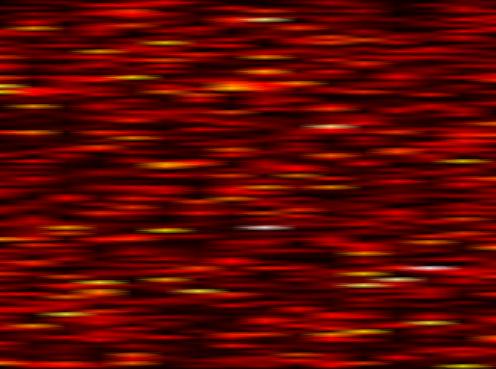
Label: FBMC